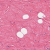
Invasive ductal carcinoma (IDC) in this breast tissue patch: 0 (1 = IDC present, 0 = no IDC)